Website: macys
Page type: billing-address
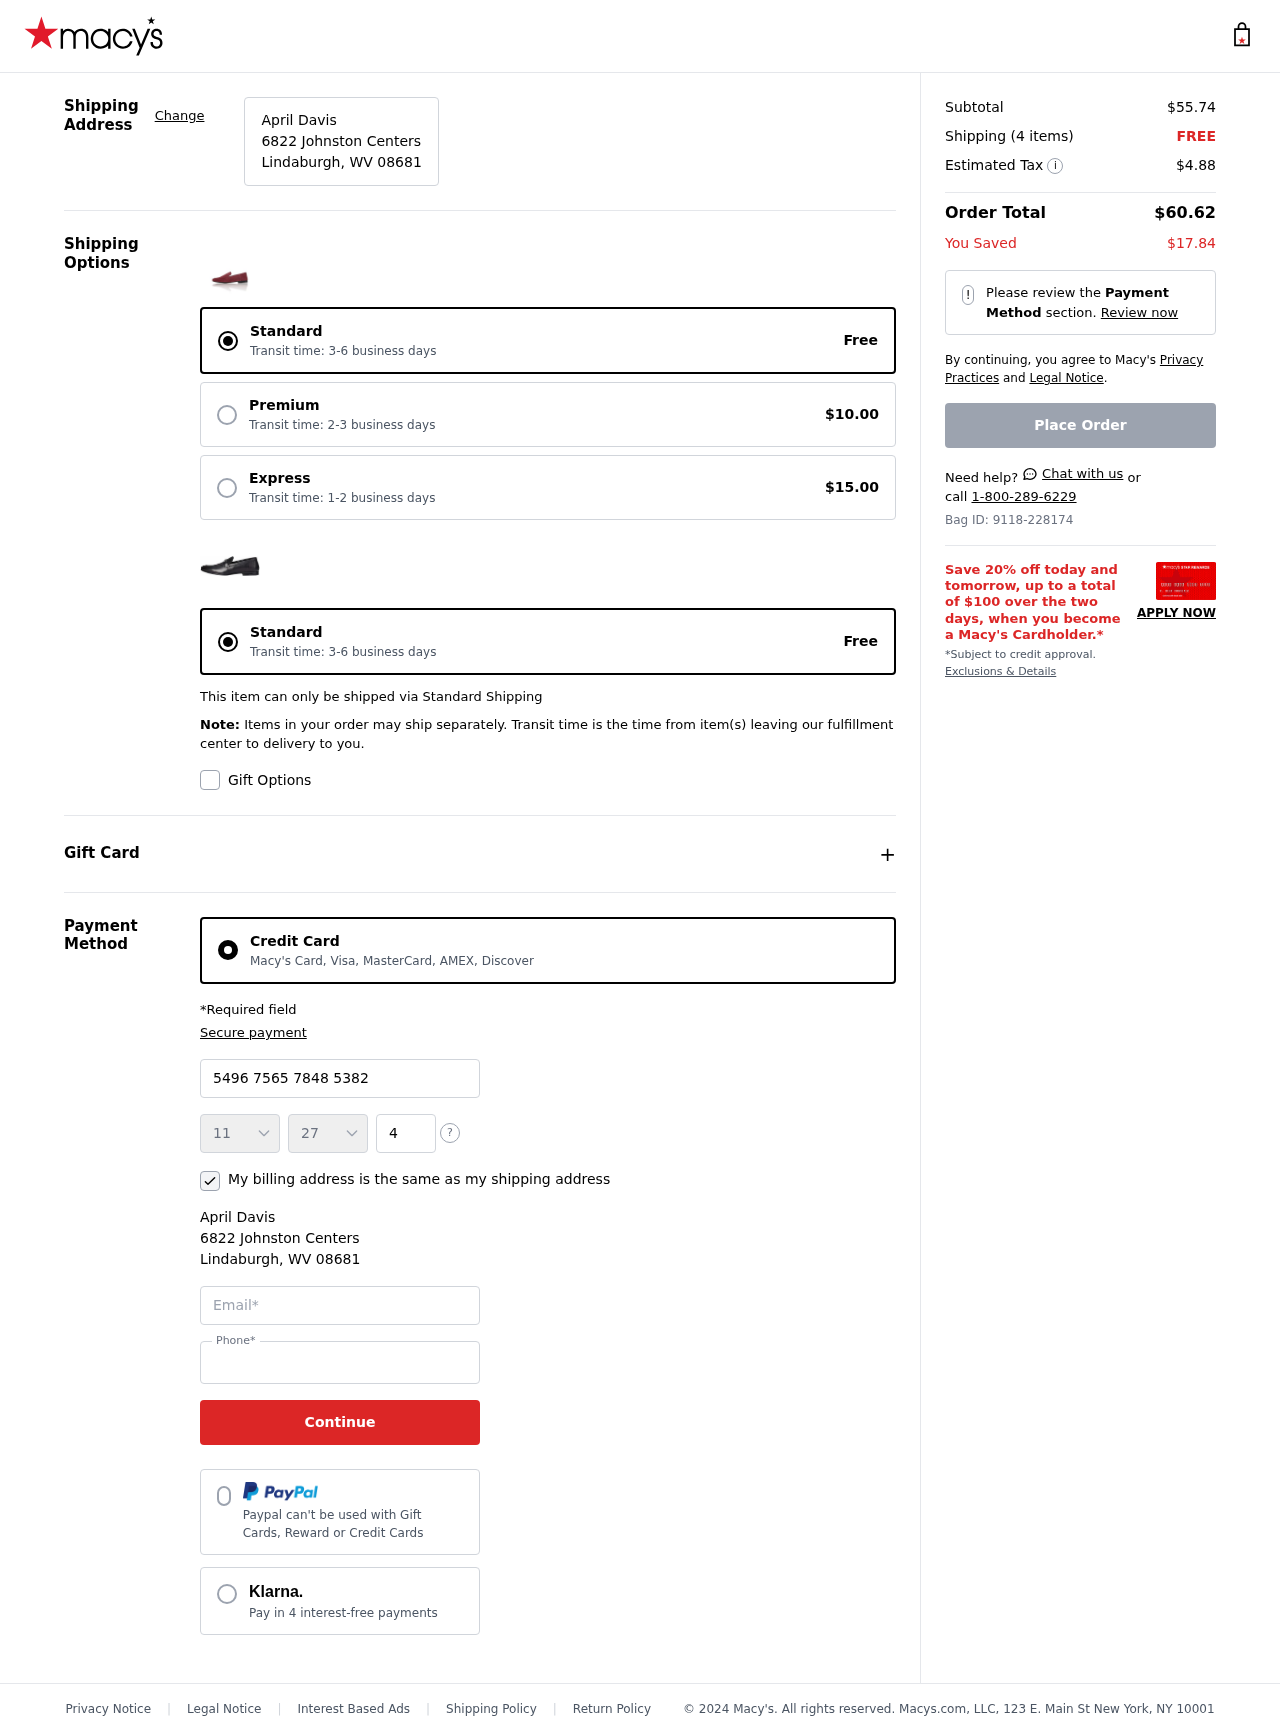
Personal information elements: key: PII_CARD_CVV
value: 403
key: PII_CARD_EXPIRY_MONTH
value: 11
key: PII_CARD_EXPIRY_YEAR
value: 27
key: PII_CARD_NUMBER
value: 5496 7565 7848 5382
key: PII_CITY_STATE_ZIP
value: Lindaburgh, WV 08681
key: PII_EMAIL
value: april.davis@gmail.com
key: PII_FULLNAME
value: April Davis
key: PII_PHONE
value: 5832234333
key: PII_STREET
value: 6822 Johnston Centers
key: PII_FULLNAME2
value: April Davis
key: PII_CITY
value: Lindaburgh
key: PII_STATE_ABBR
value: WV
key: PII_POSTCODE
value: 08681
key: PII_POSTCODE_FULL
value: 08681
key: PII_CITY_STATE
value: Lindaburgh, WV
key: PII_POSTCODE_NUMERIC
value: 8681
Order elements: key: ORDER_SUBTOTAL
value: $55.74
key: ORDER_NUM_ITEMS
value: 4
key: ORDER_SHIPPING_COST
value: FREE
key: ORDER_TAX
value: $4.88
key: ORDER_TOTAL
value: $60.62
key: ORDER_SAVINGS
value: $17.84
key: ORDER_ID
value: Bag ID: 9118-228174